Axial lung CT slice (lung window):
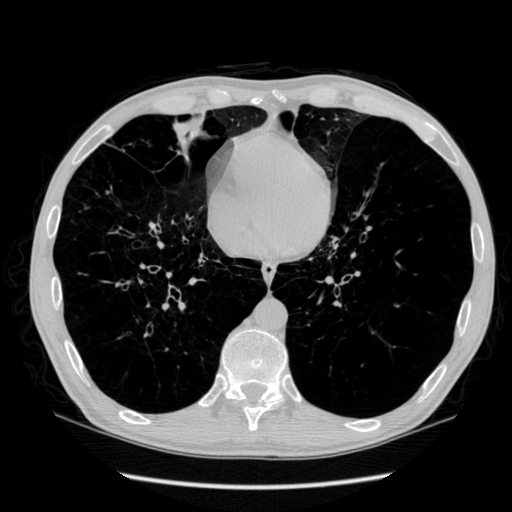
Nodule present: no